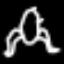
Label: frog